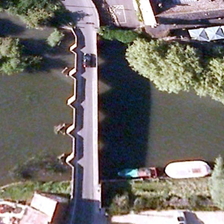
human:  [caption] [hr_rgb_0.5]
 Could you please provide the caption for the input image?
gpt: several buildings and some green trees are in two sides of a river with a bridge over it .

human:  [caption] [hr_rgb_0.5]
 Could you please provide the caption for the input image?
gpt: several buildings and some green trees are in two sides of a river with a bridge over it .

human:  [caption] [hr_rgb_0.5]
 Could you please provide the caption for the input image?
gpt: several buildings and some green trees are in two sides of a river with a bridge over it .

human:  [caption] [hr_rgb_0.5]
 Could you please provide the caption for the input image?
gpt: several buildings and some green trees are in two sides of a river with a bridge over it .

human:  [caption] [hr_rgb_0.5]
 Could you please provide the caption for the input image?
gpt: several buildings and some green trees are in two sides of a river with a bridge over it .